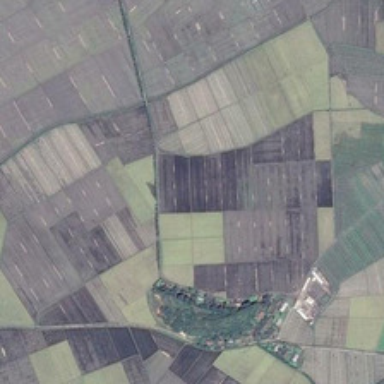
Many square farmlands in different shape are together .